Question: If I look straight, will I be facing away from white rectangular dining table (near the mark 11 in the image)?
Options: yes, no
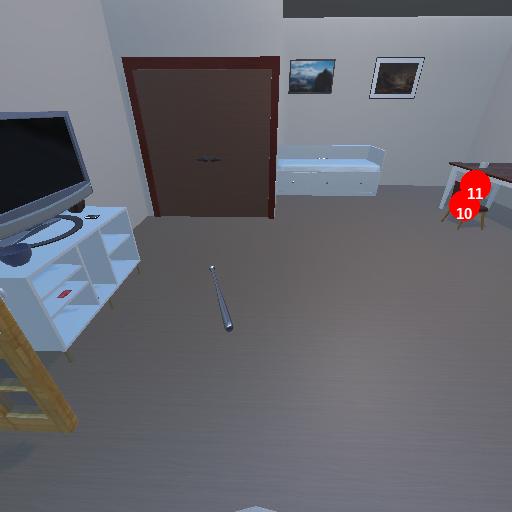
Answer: yes